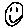
Label: smiley face